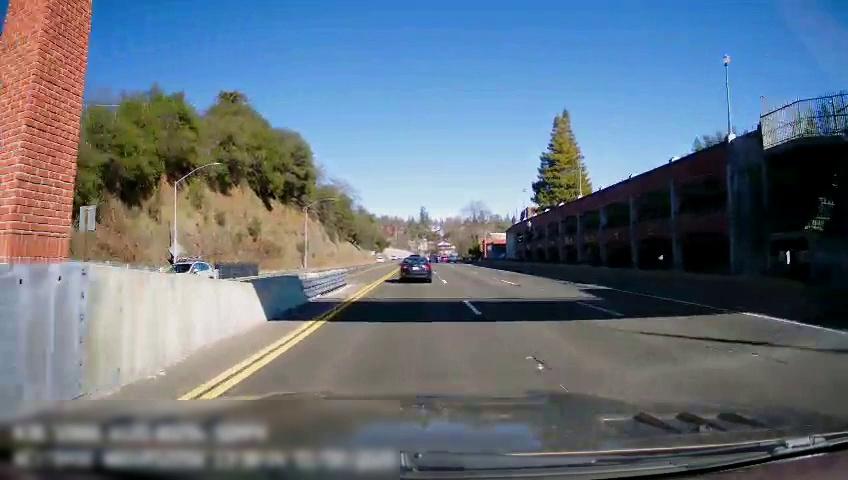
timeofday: Day
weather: Sunny
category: Drivable Space
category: Drivable Space
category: Vehicles | Car
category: Vehicles | SUV
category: Vehicles | Truck
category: Vehicles | Car
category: Lanes | Current Lane
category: Lanes | Current Lane
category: Lanes | Alternate Lane
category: Lanes | Alternate Lane